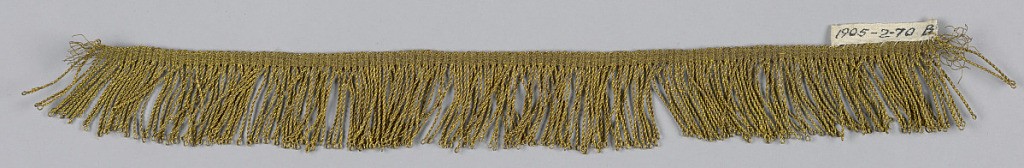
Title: Fringe
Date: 18th century
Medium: gold foil in a silk core Technique: woven
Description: Gold fringe with a plain-woven heading and a skirt of looped and twisted threads.